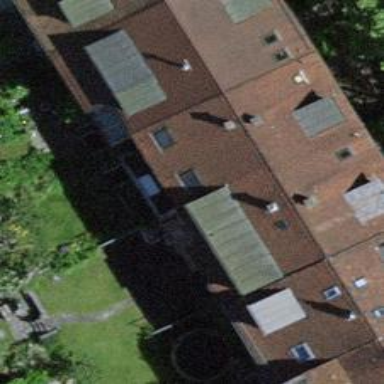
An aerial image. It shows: Terrace building.